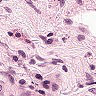
Metastatic tissue present: no